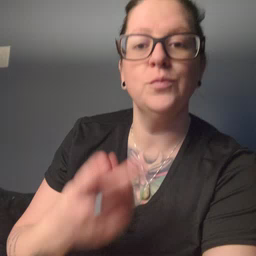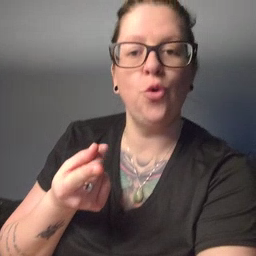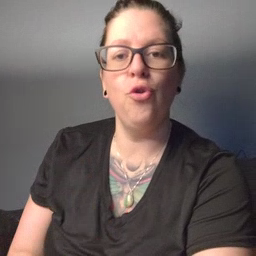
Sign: dog